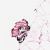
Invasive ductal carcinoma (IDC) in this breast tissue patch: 0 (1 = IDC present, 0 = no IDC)